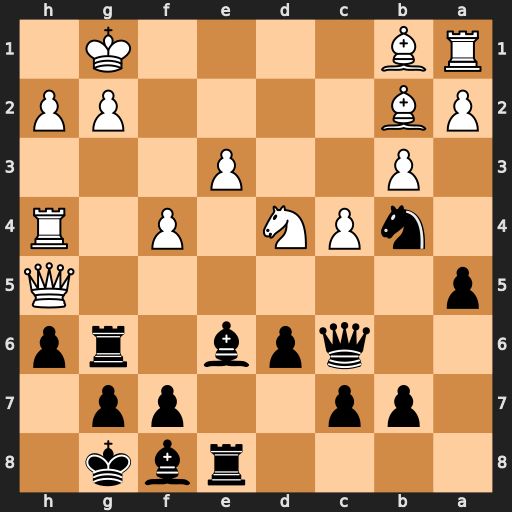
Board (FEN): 4rbk1/1pp2pp1/2qpb1rp/p6Q/1nPN1P1R/1P2P3/PB4PP/RB4K1
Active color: b
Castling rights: -
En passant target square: -
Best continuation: Qxg2#